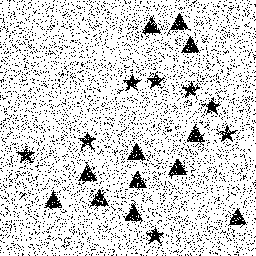
Squares: 0
Triangles: 12
Stars: 8
Total shapes: 20